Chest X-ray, PA view. Patient: 52 years old, sex M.
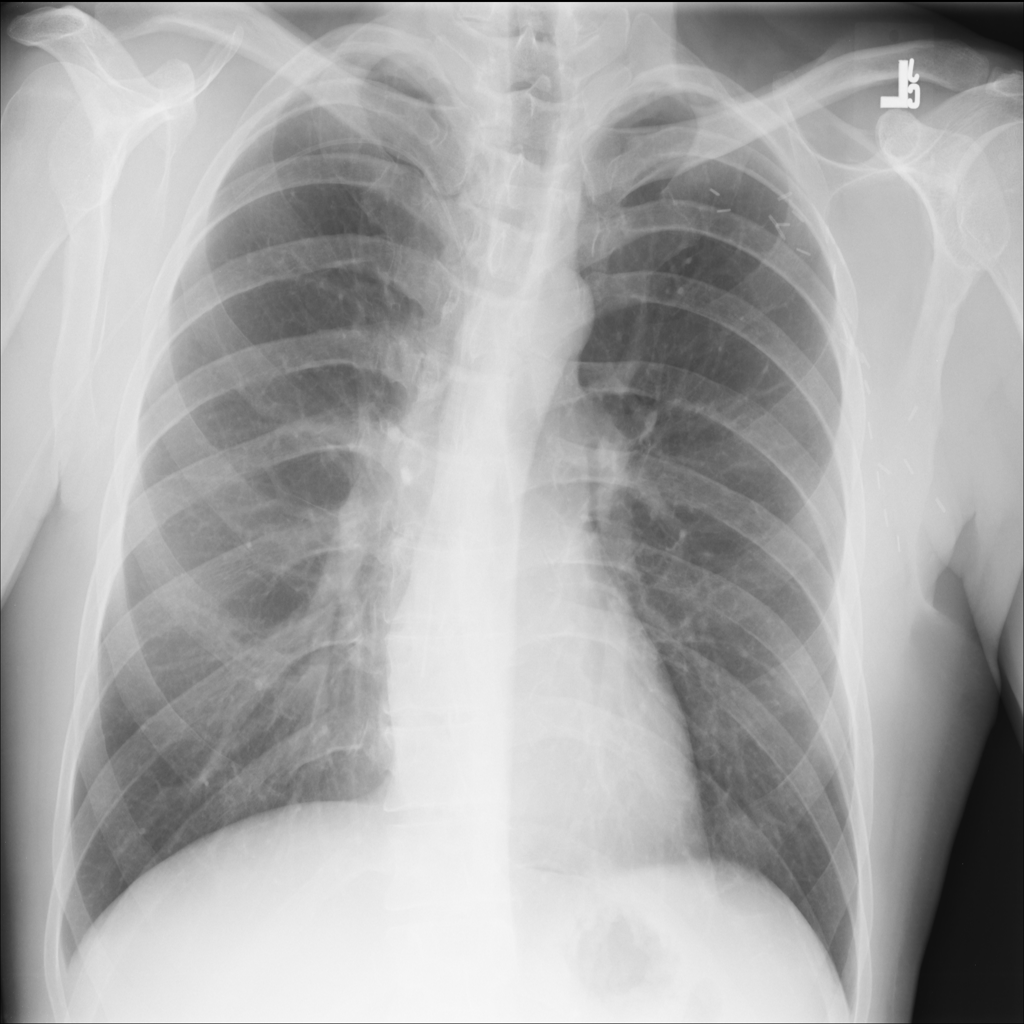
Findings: No Finding